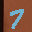
Label: 7